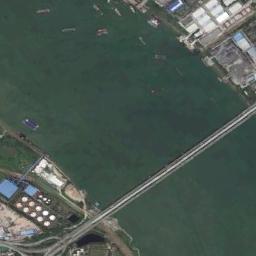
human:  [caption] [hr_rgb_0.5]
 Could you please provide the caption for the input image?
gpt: A bridge connects the land on both sides of the turquoise water  There are many buildings and roads on the land  There are many ships in the river .

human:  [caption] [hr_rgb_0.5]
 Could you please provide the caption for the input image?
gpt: The water under this bridge is dark green .

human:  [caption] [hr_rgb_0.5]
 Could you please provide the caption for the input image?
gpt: A bridge built on a dark green river and some boats on the river .

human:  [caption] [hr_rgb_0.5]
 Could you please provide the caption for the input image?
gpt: There is a bridge over the river between many buildings .

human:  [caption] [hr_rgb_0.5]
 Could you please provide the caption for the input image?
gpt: Many buildings are at either end of the bridge .